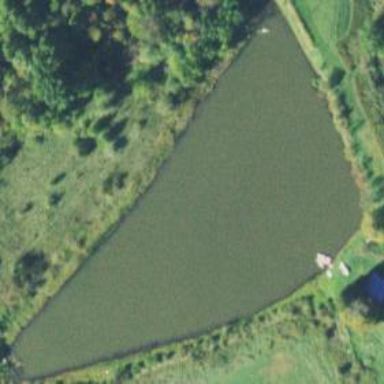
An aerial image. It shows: Pond surrounded by natural water.